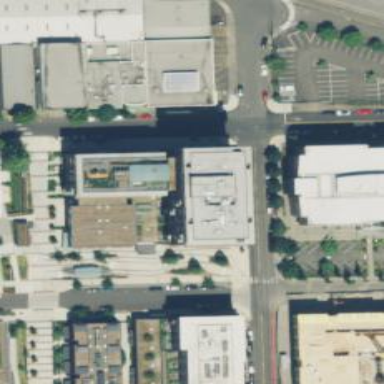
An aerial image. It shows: Part of building.